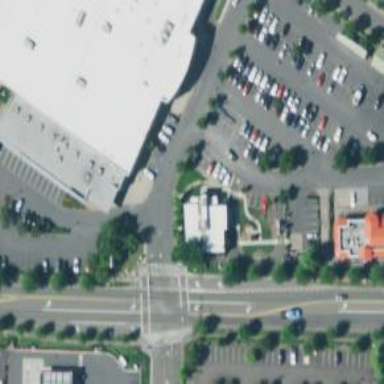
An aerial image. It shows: Parking space is available.